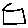
Label: square